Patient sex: M
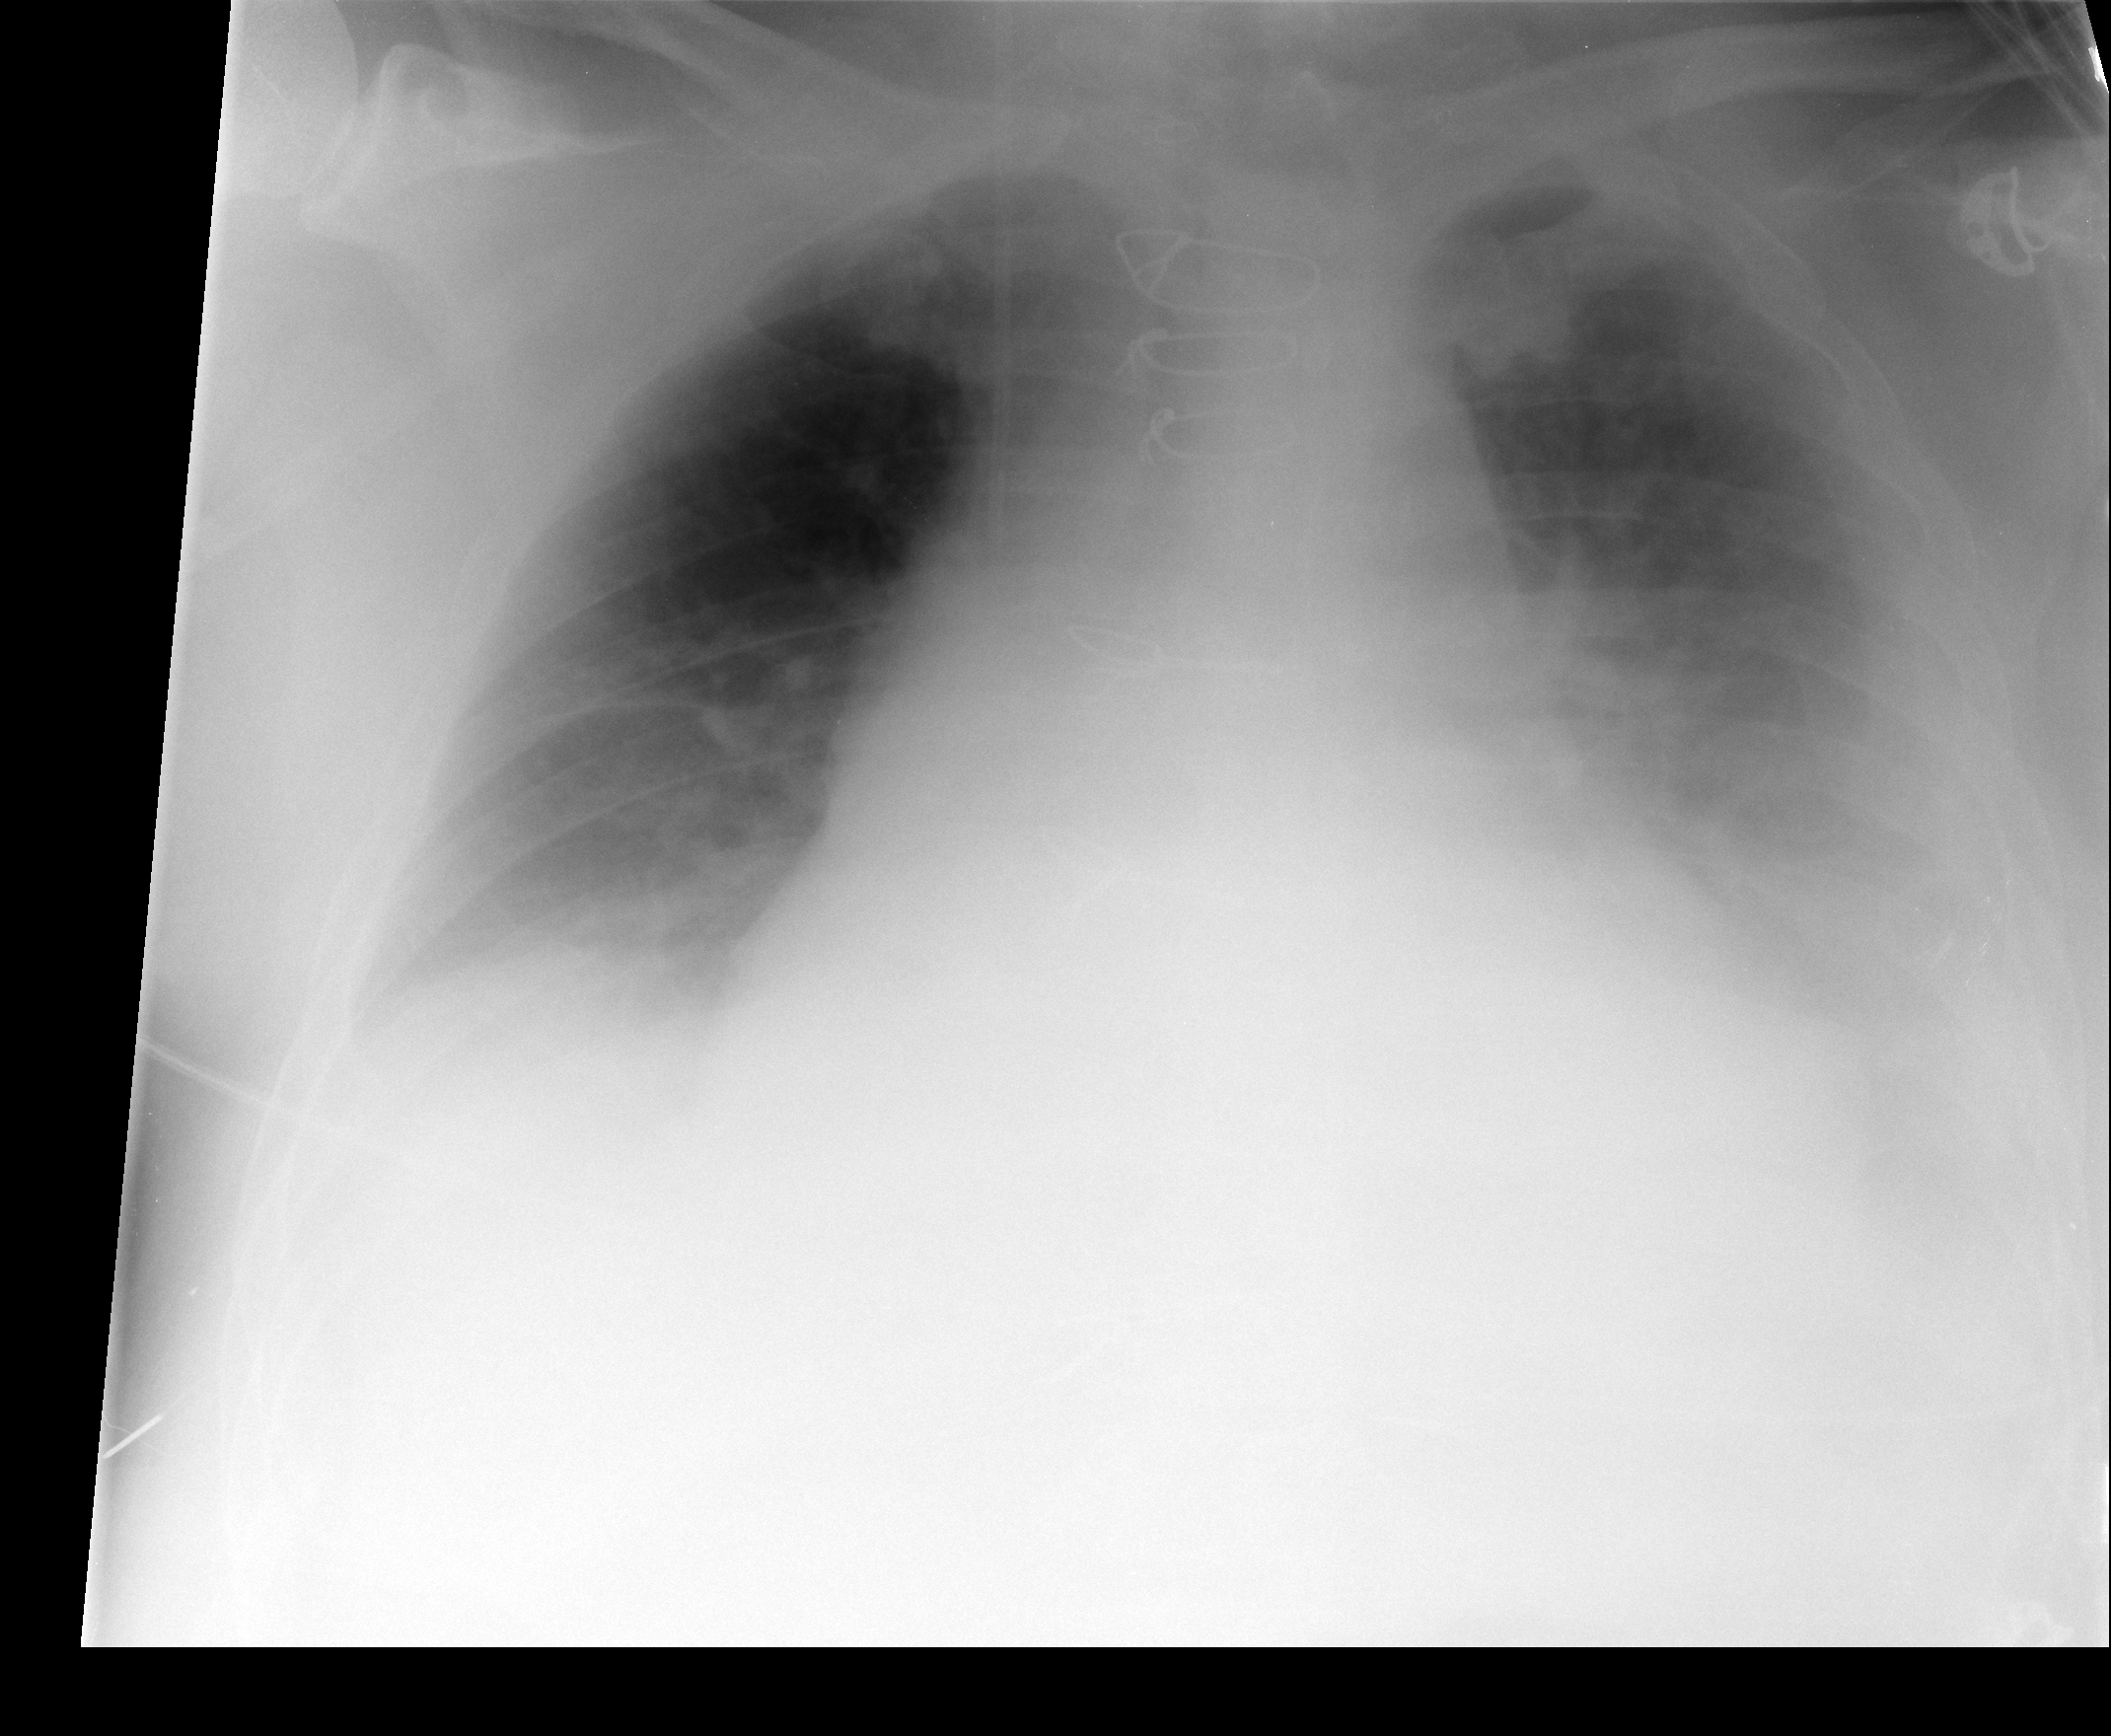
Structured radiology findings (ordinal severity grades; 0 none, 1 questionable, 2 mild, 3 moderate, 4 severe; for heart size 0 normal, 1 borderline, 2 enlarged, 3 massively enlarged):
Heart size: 2
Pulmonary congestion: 2
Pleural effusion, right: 2
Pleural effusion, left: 3
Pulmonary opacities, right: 0
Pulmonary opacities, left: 0
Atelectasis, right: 2
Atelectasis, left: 2